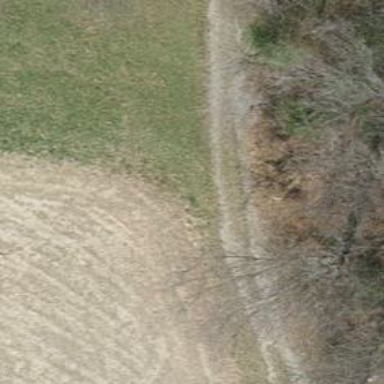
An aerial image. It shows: Grass track with grade3 surface.